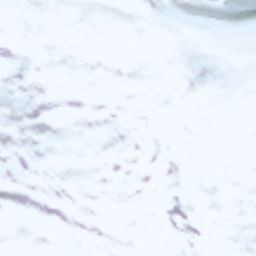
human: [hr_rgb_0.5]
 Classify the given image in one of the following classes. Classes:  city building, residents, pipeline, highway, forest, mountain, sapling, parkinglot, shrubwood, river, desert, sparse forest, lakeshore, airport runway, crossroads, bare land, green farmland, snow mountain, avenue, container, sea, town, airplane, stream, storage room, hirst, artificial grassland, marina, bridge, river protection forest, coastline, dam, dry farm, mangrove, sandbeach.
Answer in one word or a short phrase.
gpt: snow mountain